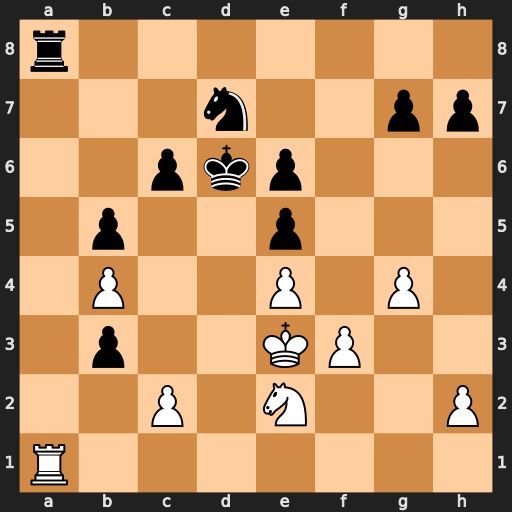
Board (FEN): r7/3n2pp/2pkp3/1p2p3/1P2P1P1/1p2KP2/2P1N2P/R7
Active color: w
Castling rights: -
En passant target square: -
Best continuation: Rxa8 b2 Nc3